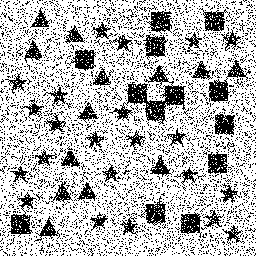
Squares: 13
Triangles: 13
Stars: 22
Total shapes: 48